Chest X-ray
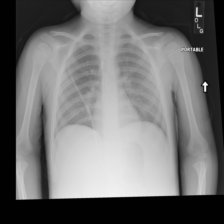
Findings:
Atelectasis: negative
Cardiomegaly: negative
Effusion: negative
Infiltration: positive
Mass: negative
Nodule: negative
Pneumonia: negative
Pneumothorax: negative
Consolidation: negative
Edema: negative
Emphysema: negative
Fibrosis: negative
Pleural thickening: negative
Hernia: negative